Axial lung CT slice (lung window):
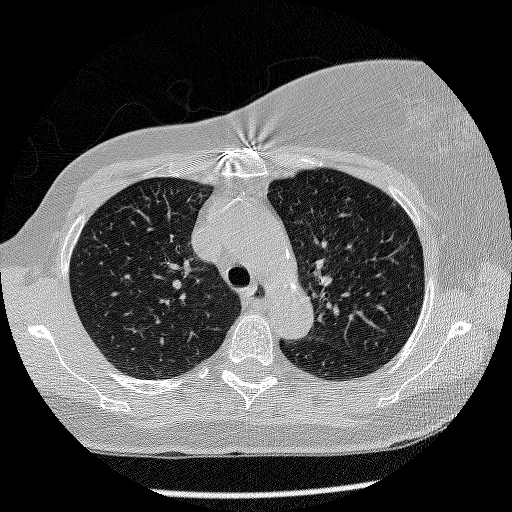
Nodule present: no